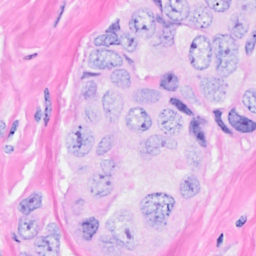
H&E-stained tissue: Breast